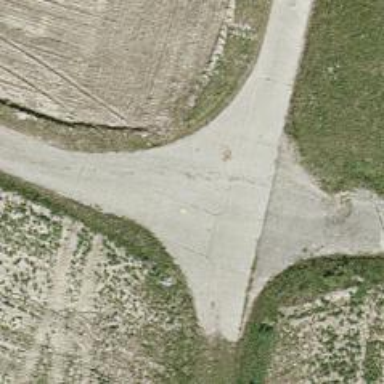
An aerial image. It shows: Well-maintained track road with grade 1 tracktype.